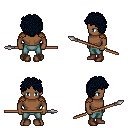
a pixel art fantasy rpg character, male body template, human, dark skin, leather shoulder armor, teal pants, raven curly afro hairstyle, bracelets, brown shoes, spear, four views (front, back, left, right), 2x2 character sprite sheet, small pixel art, hard edges, no anti-aliasing